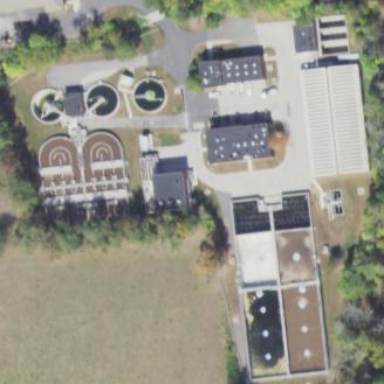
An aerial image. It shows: Wastewater plant.